Interaction volume radius: 10 \u00c5
Interaction volume height: 10 \u00c5
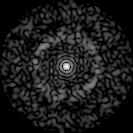
Disorder parameter: 0.8125